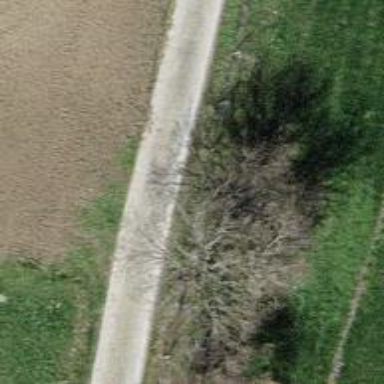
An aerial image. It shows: Unclassified road with asphalt surface. The road has grade1 tracktype.